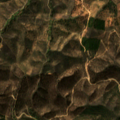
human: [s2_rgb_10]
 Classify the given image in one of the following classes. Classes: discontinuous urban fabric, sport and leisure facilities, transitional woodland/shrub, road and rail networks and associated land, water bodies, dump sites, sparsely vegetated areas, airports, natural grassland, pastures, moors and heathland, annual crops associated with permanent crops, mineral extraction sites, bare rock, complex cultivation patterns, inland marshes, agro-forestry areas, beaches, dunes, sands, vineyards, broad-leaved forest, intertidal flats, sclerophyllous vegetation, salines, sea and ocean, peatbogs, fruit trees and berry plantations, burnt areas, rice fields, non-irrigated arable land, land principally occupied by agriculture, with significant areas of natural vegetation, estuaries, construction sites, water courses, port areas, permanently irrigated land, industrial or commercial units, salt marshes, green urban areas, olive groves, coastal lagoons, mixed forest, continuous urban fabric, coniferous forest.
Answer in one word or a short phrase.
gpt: land principally occupied by agriculture, with significant areas of natural vegetation, broad-leaved forest, coniferous forest, sclerophyllous vegetation, transitional woodland/shrub